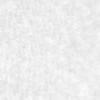
Label: no_change